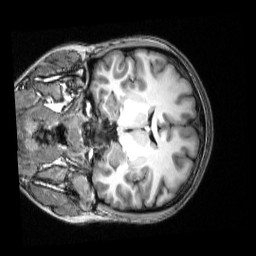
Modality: T1w
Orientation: coronal
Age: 22
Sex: female
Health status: healthy
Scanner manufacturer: siemens
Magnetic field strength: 3 T
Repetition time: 2.53 s
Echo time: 0.00339 s